Question: Hi I need help with enabling /disabling RadiobuttonList from Client Side
My form looks like this:

1. What I want is by default Yes-Options RadioButtonlist and No-Options Radiobuttonlist shoulsd be disbaled. When user selects YES, YES-Options Radiobutton list shouls get enabled and NO-Options radiobutton list should get disbaled In the same way when selected NO, NO-Options radiobuttonlist should get enabled and YES-Options radiobutton list shouls be disabled.
2. When clicked Save button on bottom, validation should happen. User should select YES or NO from radiobutton list which is on top and then a value should be selected from it's corresponding options. ( When Yes is selected, a value should be selected from YES--Options and Viceversa)
How can I do this ??
Below is my markup
'''
<asp:RadioButtonList ID="rbtnMain" runat="server">
<asp:ListItem Text="YES" Value="1"></asp:ListItem>
<asp:ListItem Text="NO" Value="0"></asp:ListItem>
</asp:RadioButtonList>
<br /><br />
'''
'''
YES -- Options
<asp:RadioButtonList ID="rbtnMainYes" runat="server">
<asp:ListItem Text="Options Yes -1" Value="1"></asp:ListItem>
<asp:ListItem Text="Options Yes -2" Value="2"></asp:ListItem>
<asp:ListItem Text="Options Yes -3" Value="3"></asp:ListItem>
</asp:RadioButtonList>
<br /><br />
NO -- Options
<asp:RadioButtonList ID="rbtnMainNo" runat="server">
<asp:ListItem Text="Options No -1" Value="1"></asp:ListItem>
<asp:ListItem Text="Options No -2" Value="2"></asp:ListItem>
<asp:ListItem Text="Options No -3" Value="3"></asp:ListItem>
</asp:RadioButtonList>
<br /><br />
<asp:Button ID="btnSave" runat="server" Text="Save" />
'''
How can I do this from Clientside ?
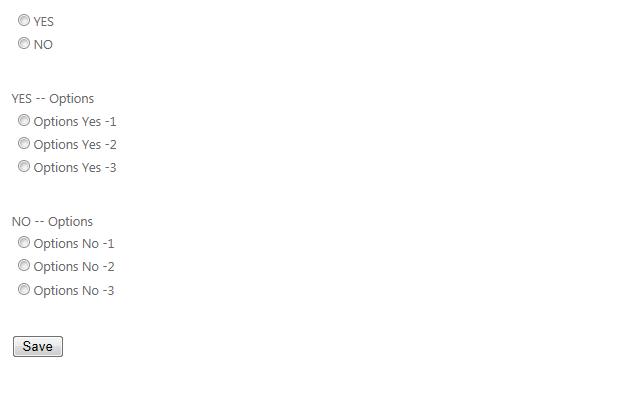
Answer: Here is working jquery for your desired output:
'''
<script type="text/javascript">
{
$(document).ready(function () {
$('#<%= rbtnMain.ClientID %> input:radio').change(function () {
var SelectedValue = $('#<%=rbtnMain.ClientID %> 📻checked').next().text();
if (SelectedValue == "YES") {
$('#<%= rbtnMainYes.ClientID %> input:radio').attr("disabled", "disabled");
$('#<%= rbtnMainNo.ClientID %> input:radio').removeAttr("disabled");
}
else {
$('#<%= rbtnMainNo.ClientID %> input:radio').attr("disabled", "disabled");
$('#<%= rbtnMainYes.ClientID %> input:radio').removeAttr("disabled");
}
});
});
'''
}
Hope this will help you. Don't forget to mark as answer, if it helps you.